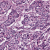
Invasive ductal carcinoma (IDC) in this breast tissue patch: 1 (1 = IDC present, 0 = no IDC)